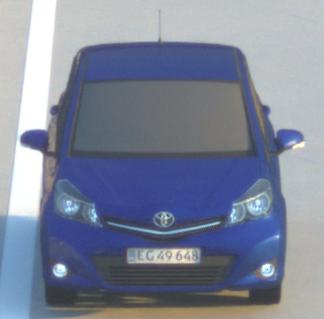
Make: Toyota
Model: Yaris 1.0
Detailed model: Yaris (XP9)
Model produced from: 2009/01
Model produced until: 2010/10
Doors: 3
Color: blue
Road condition: dry road
Daytime: sunrise or sunset
Contrast: medium contrast